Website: macys
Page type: review-order
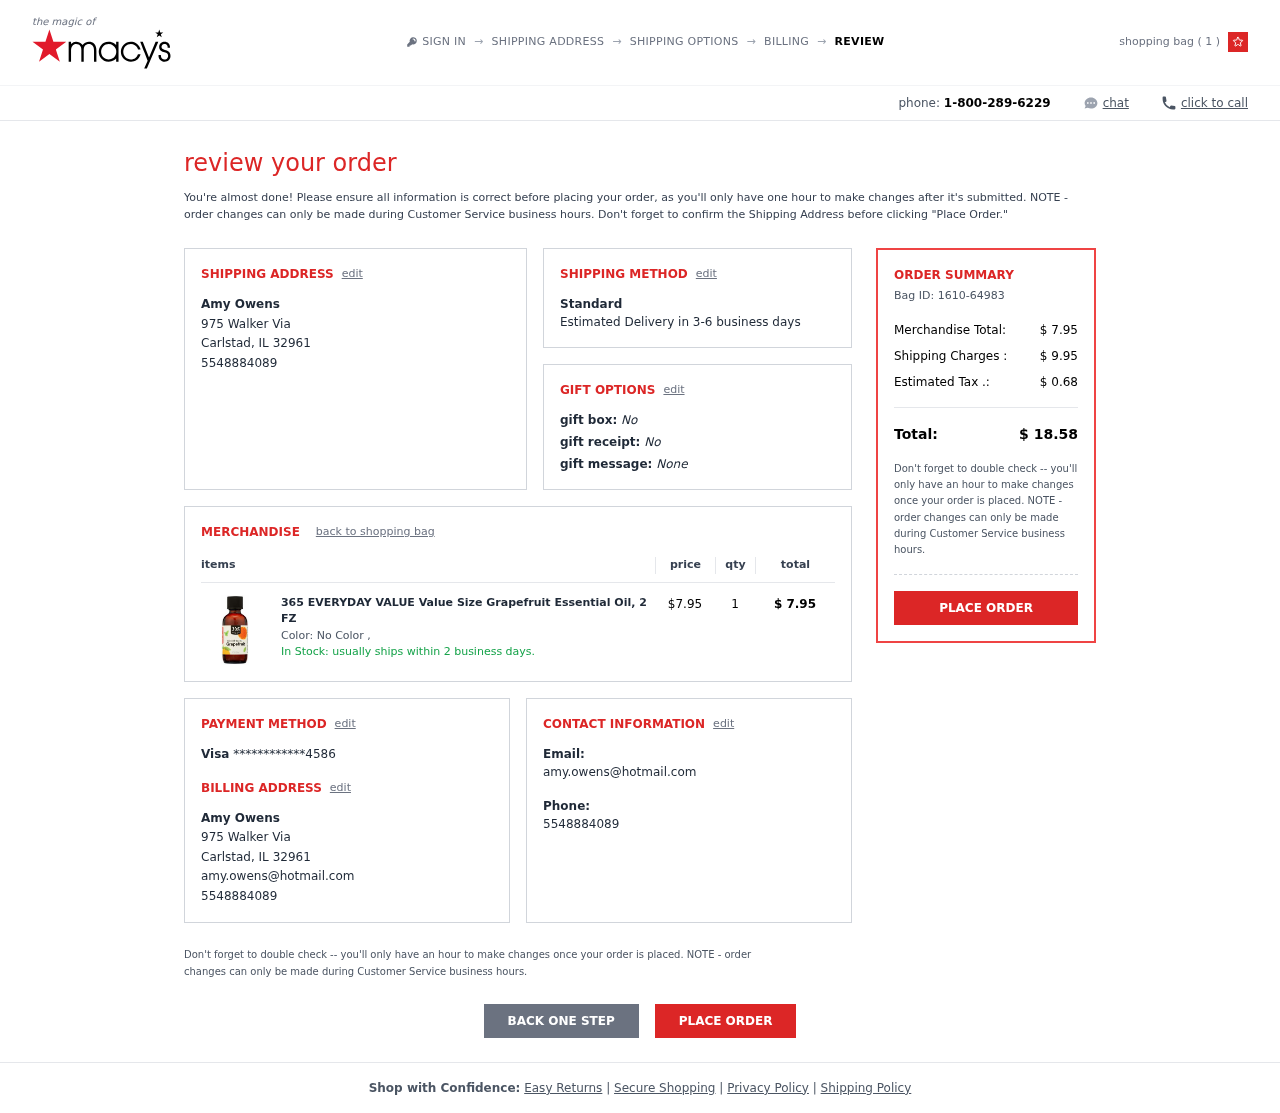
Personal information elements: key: PII_CARD_LAST4
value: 4586
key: PII_CARD_TYPE
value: Visa
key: PII_CITY
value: Carlstad
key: PII_EMAIL2
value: amy.owens@hotmail.com
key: PII_EMAIL3
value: amy.owens@hotmail.com
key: PII_FULLNAME
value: Amy Owens
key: PII_FULLNAME2
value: Amy Owens
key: PII_PHONE
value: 5548884089
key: PII_PHONE2
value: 5548884089
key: PII_PHONE3
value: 5548884089
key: PII_POSTCODE
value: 32961
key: PII_STATE_ABBR
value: IL
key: PII_STREET
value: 975 Walker Via
Product elements: key: PRODUCT1_NAME
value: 365 EVERYDAY VALUE Value Size Grapefruit Essential Oil, 2 FZ
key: PRODUCT1_PRICE
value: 7.95
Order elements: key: ORDER_NUM_ITEMS
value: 1
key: ORDER_DELIVERY_DATE
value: Estimated Delivery in 3-6 business days
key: ORDER_SUBTOTAL
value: $ 7.95
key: ORDER_ID
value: Bag ID: 1610-64983
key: ORDER_SHIPPING_COST
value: $ 9.95
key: ORDER_TAX
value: $ 0.68
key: ORDER_TOTAL
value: $ 18.58